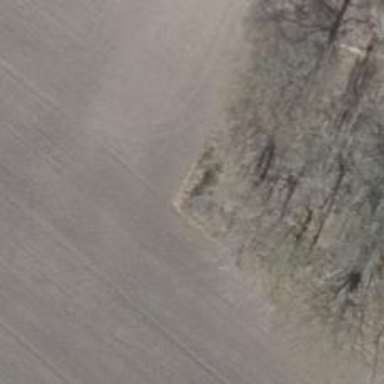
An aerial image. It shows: Hunting stand.